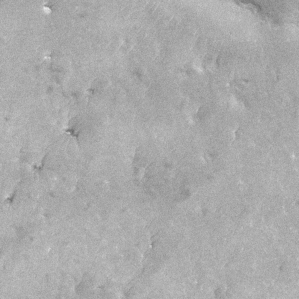
Label: frost